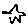
Label: star